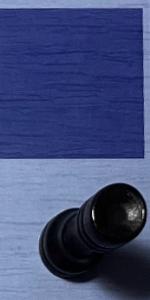
Label: Rook_Black